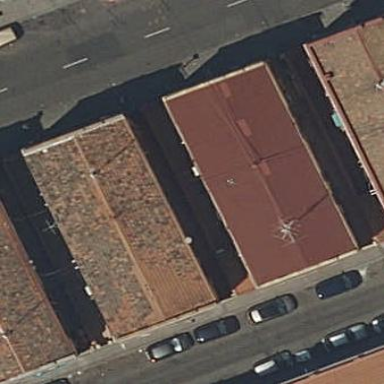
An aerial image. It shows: Residential building.